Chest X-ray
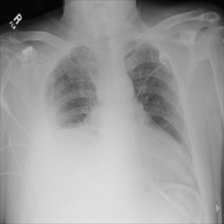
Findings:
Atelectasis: positive
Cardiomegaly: negative
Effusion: positive
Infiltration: negative
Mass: negative
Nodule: positive
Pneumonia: negative
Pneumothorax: negative
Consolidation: negative
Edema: negative
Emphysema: negative
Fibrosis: negative
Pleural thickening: negative
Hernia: negative